Field crop: maize
Growth stage: 2
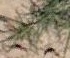
Species: salsola